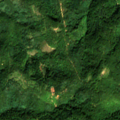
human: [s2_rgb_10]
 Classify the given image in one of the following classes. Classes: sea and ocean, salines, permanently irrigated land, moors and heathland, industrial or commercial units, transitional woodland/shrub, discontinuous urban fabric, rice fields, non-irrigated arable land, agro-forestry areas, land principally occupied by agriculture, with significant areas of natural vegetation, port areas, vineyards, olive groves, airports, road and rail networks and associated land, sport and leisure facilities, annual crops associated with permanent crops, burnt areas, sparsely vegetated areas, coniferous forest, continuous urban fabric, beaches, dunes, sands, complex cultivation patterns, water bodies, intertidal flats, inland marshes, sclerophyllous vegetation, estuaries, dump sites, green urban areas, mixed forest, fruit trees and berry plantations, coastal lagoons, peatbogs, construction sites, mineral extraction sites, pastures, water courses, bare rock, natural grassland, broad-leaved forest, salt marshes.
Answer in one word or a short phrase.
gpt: broad-leaved forest